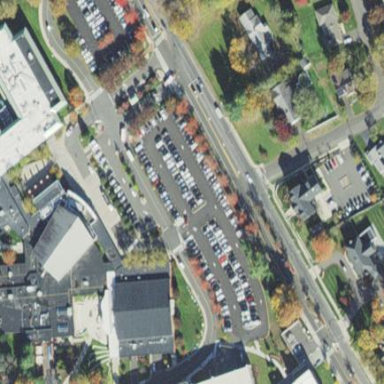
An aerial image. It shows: Parking aisle designated as service road.